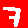
Digit: 7